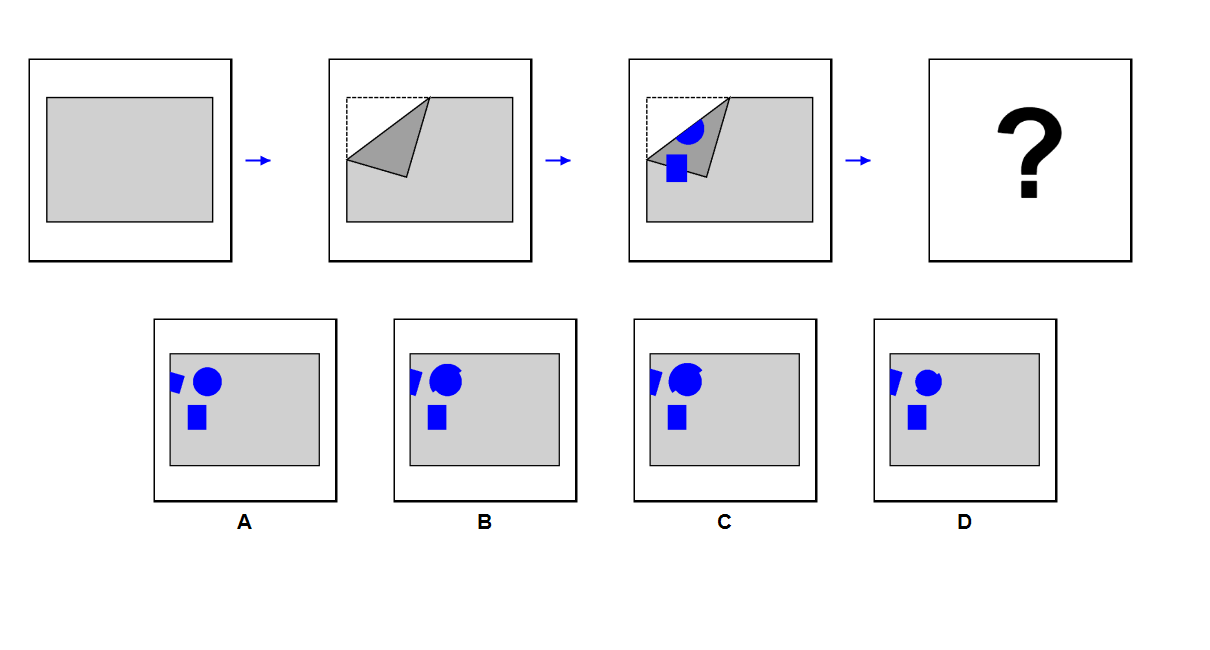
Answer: A